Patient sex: F
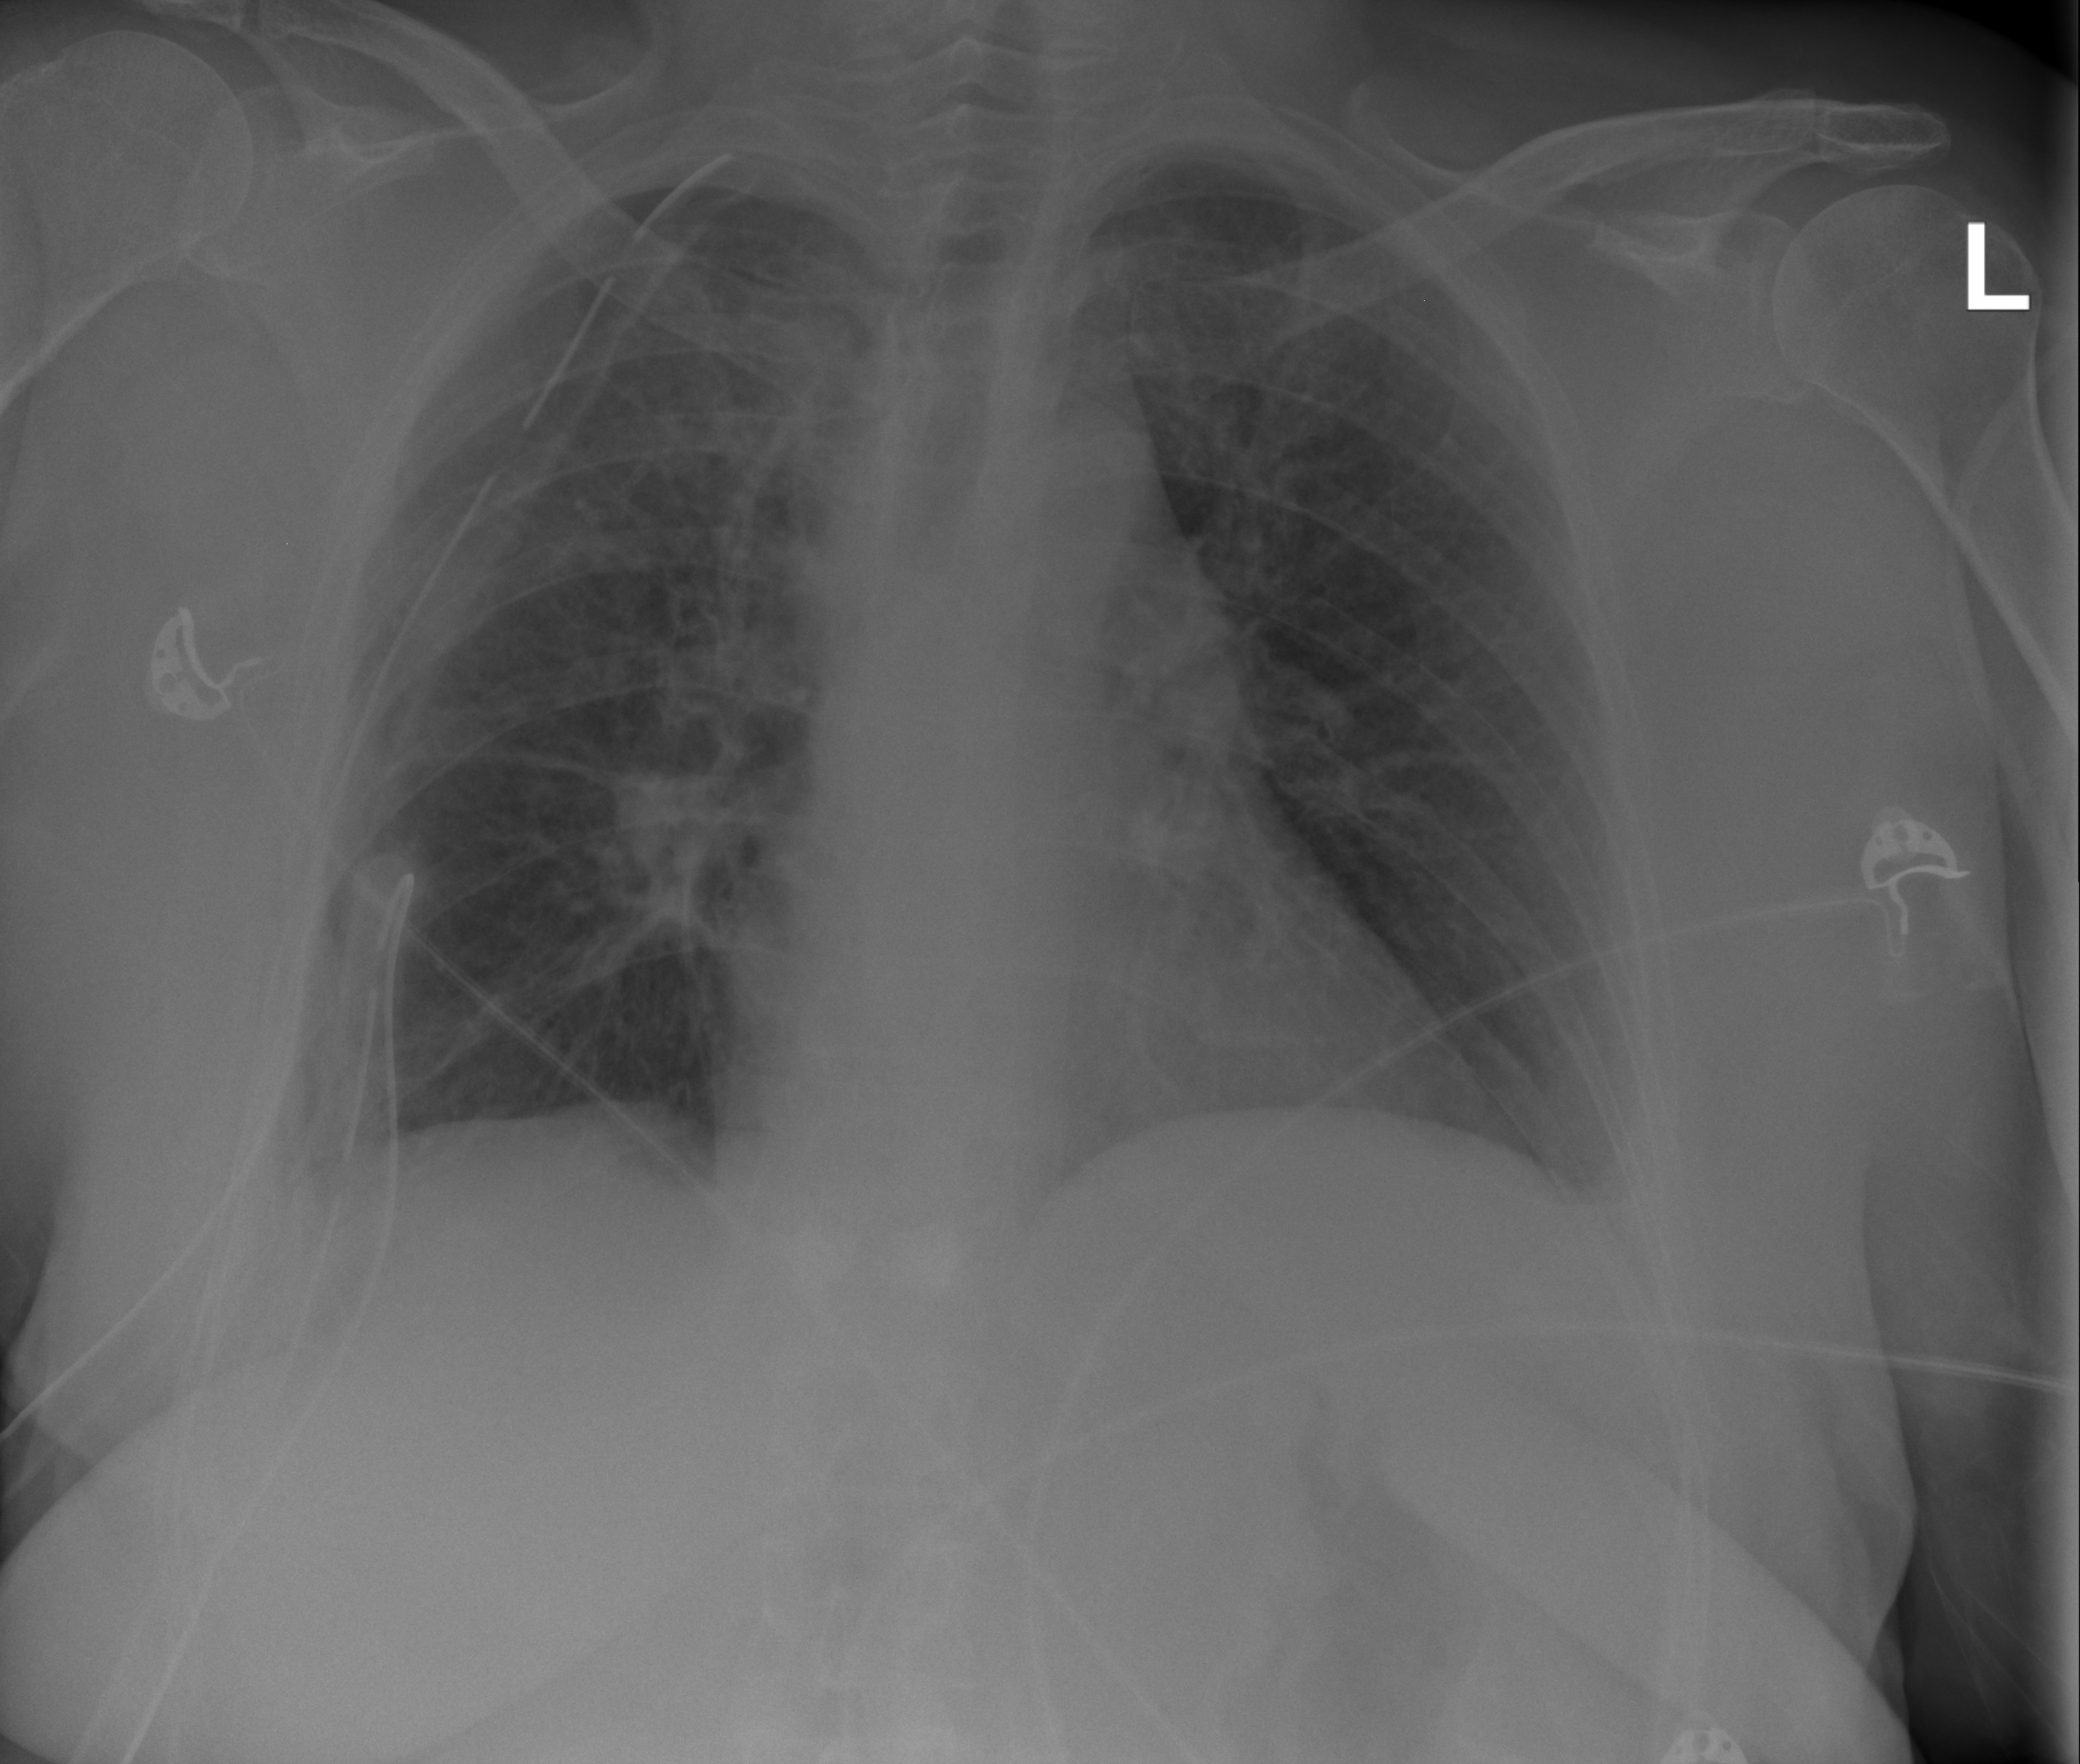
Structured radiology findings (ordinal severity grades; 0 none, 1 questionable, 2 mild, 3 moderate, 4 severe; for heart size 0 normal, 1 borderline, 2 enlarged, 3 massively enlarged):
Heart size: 1
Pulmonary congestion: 1
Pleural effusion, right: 2
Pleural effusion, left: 2
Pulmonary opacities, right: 1
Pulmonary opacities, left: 1
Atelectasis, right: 2
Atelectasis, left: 2